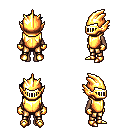
a pixel art fantasy rpg character, female body template, human, dark skin, gold chest armor, gold greaves, raven pixie cut hairstyle, gold helm, gold gloves, gold boots, four views (front, back, left, right), 2x2 character sprite sheet, small pixel art, hard edges, no anti-aliasing